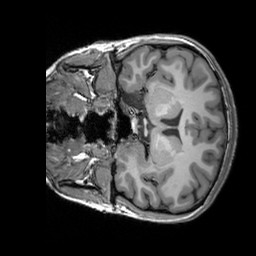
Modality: T1w
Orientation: coronal
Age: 20
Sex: female
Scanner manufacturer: siemens
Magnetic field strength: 3 T
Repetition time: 2.3 s
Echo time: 0.00303 s